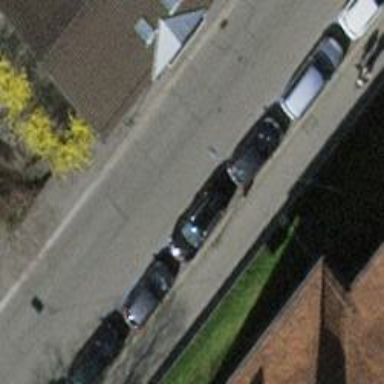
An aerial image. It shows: Parking lane designated for parking.